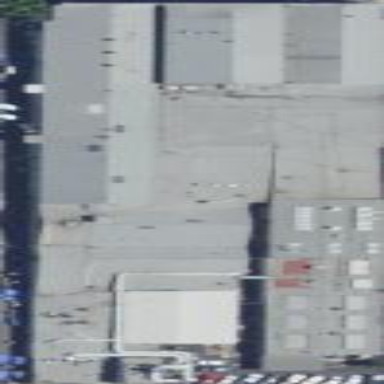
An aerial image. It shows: Warehouse.